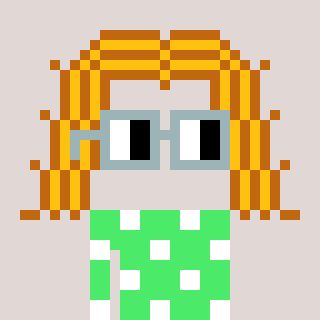
a pixel art character with square dark gray glasses, a hair-shaped head and a teal-colored body on a warm background